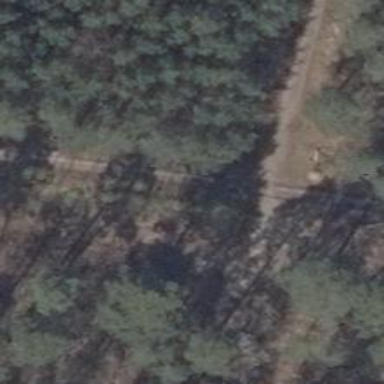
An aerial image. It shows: Dirt track road with grade 4 tracktype.